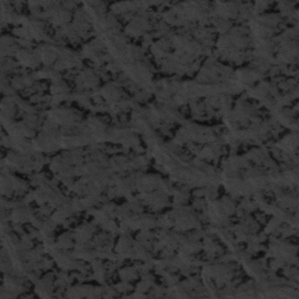
Label: frost